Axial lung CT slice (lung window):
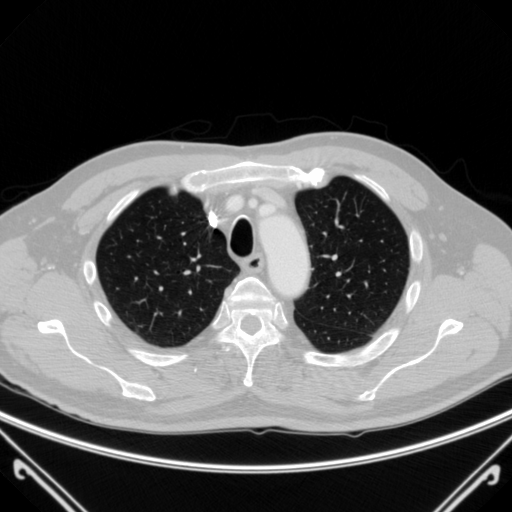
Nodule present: no